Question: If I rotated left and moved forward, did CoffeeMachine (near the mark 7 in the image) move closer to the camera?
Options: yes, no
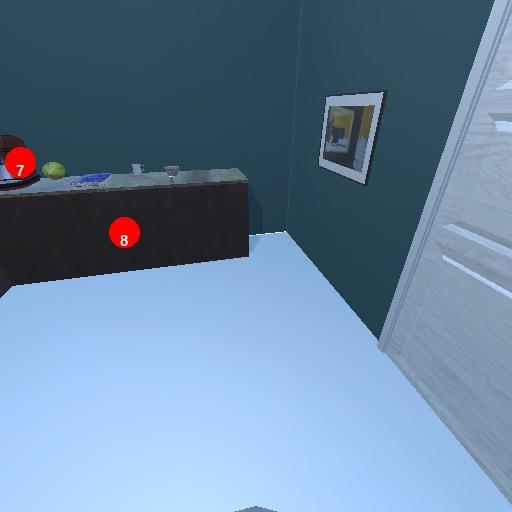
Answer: yes